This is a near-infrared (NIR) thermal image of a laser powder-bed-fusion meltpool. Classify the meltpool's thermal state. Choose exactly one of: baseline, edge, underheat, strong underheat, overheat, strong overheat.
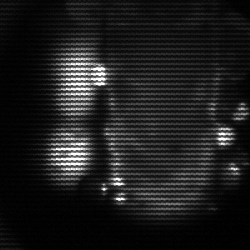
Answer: strong underheat